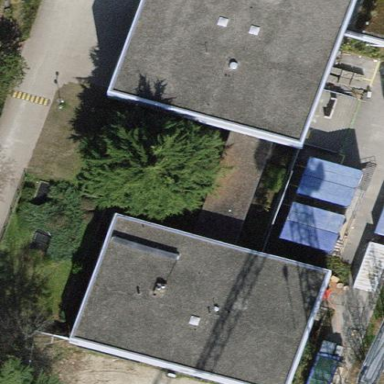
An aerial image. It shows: Service building.